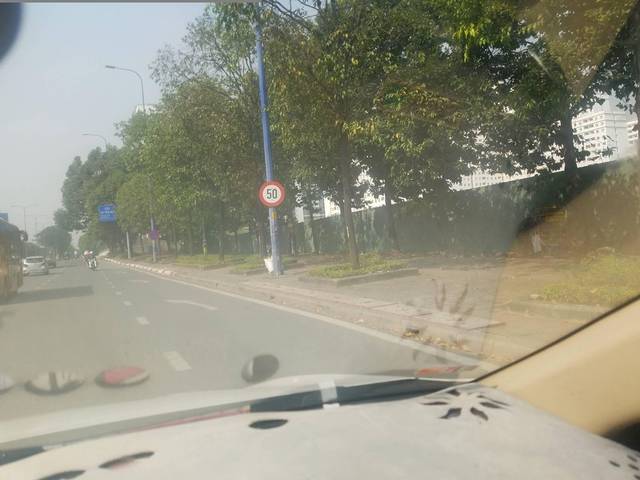
Region: Vietnam
Coordinates: 10.782, 106.739